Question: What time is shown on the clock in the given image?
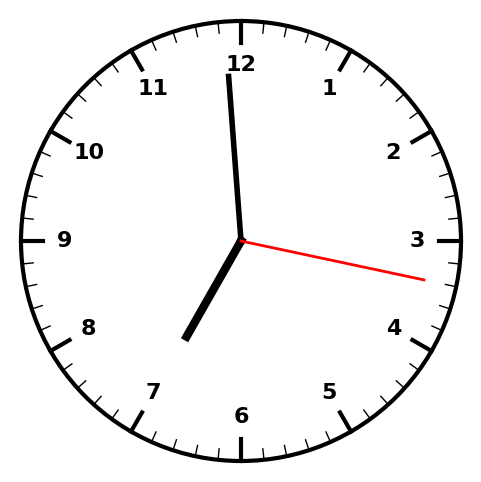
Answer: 06:59:17